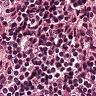
Metastatic tissue present: no